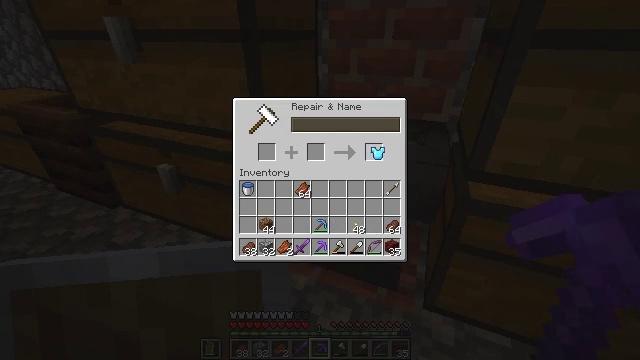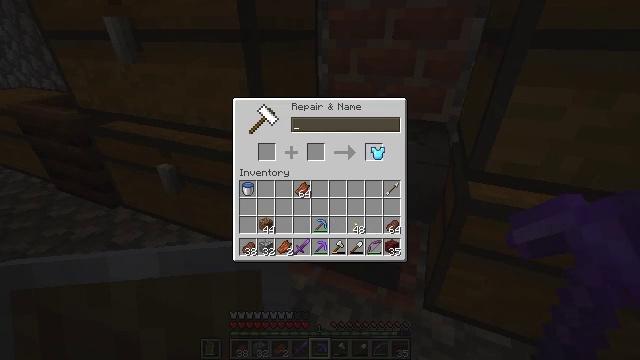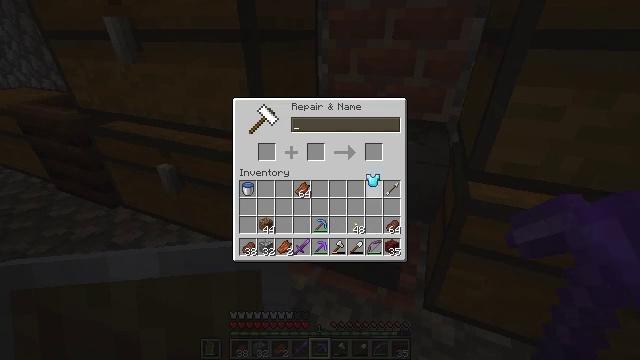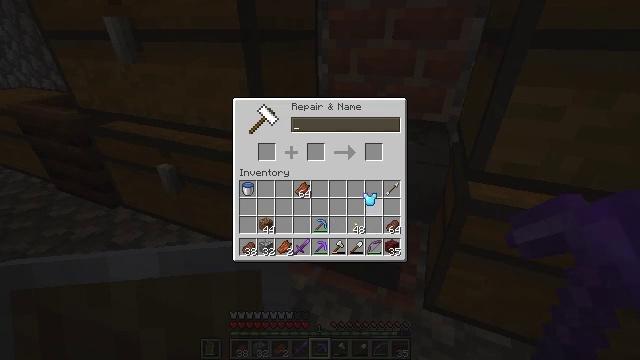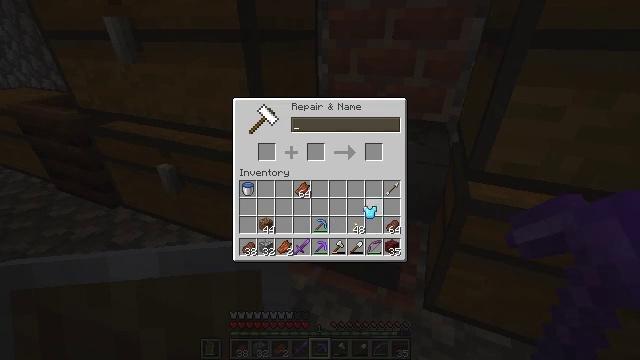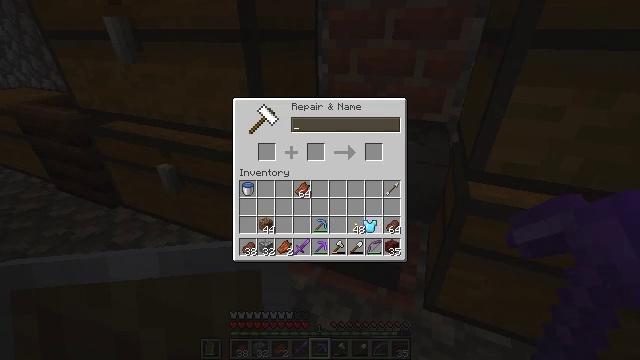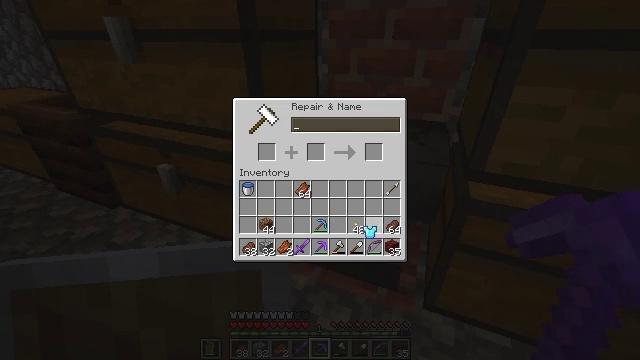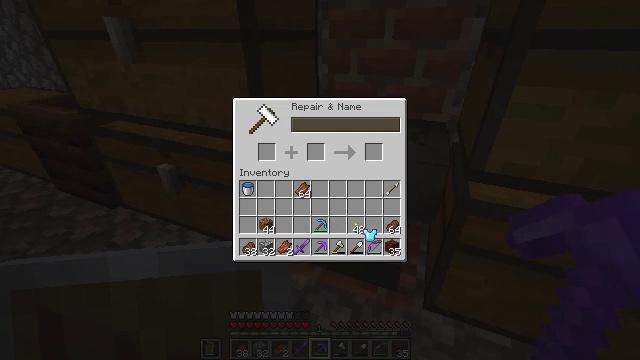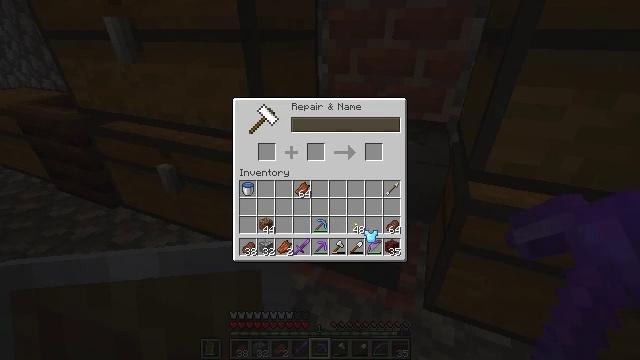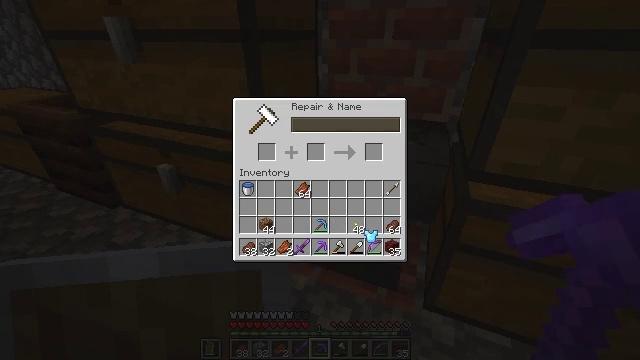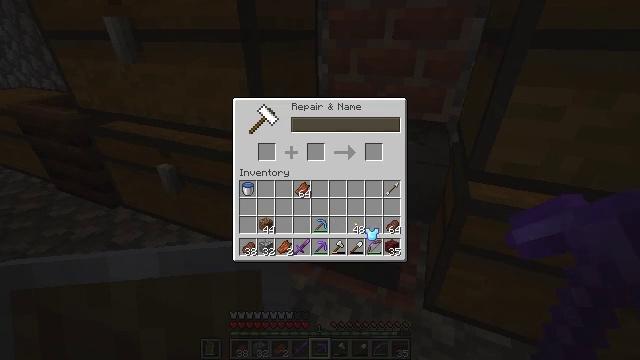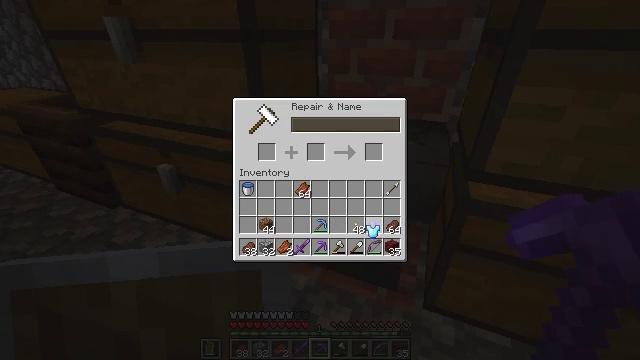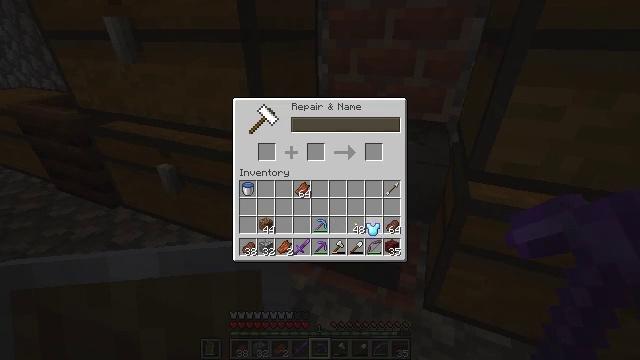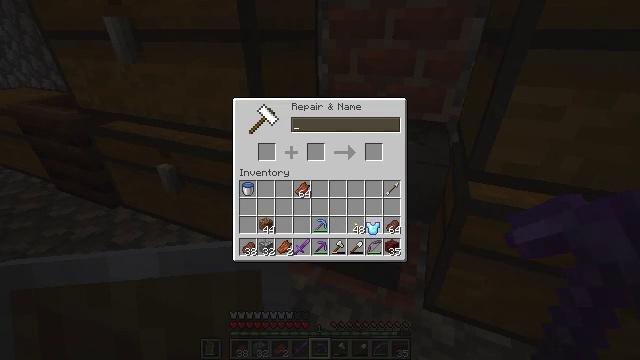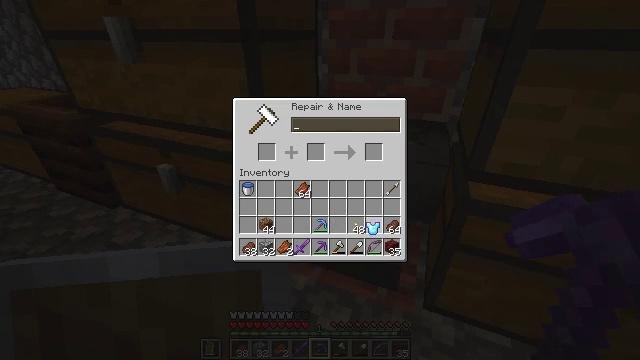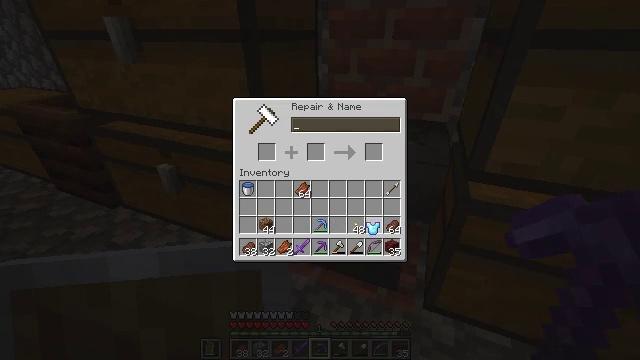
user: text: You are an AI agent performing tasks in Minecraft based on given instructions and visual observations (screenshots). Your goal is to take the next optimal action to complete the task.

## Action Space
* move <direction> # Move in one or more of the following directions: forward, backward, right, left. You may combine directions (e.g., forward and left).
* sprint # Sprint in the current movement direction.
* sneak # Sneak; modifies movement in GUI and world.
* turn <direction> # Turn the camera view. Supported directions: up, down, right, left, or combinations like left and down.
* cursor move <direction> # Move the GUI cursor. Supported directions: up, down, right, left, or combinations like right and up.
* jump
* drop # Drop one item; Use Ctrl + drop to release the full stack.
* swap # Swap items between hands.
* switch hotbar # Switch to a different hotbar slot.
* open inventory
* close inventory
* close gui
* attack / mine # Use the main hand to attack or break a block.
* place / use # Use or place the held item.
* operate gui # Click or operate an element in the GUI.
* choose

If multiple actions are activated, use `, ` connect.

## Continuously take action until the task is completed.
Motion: motion action
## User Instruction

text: Open the smithing table to create a netherite chestplate.
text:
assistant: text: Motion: no_op
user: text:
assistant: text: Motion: turn down
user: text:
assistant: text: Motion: turn down
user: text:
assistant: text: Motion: turn down
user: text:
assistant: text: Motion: turn down
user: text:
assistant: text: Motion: no_op
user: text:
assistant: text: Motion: no_op
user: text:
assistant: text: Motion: no_op
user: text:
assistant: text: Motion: no_op
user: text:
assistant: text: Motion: no_op
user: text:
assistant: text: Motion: no_op
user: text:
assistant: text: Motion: no_op
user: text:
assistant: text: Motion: no_op
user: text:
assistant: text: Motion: attack / mine
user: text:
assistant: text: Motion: attack / mine
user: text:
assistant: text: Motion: attack / mine
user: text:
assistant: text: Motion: no_op
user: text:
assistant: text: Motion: no_op
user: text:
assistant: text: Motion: no_op
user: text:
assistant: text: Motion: no_op
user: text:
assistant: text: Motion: no_op
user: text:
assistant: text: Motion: no_op
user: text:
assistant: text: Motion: no_op
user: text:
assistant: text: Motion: no_op
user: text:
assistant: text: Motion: turn right
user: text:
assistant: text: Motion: no_op
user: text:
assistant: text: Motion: no_op
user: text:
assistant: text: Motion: no_op
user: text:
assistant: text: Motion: open inventory
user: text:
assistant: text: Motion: open inventory